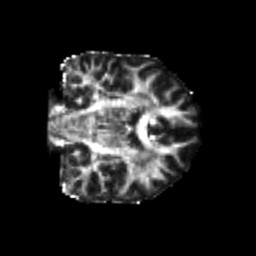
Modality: FA
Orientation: coronal
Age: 26
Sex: male
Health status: healthy
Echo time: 0.074 s